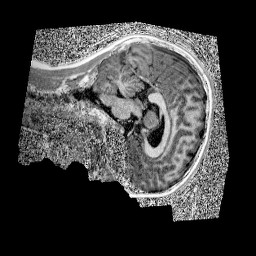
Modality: UNIT1
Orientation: sagittal
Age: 9
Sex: male
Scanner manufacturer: siemens
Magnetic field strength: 3 T
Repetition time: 4 s
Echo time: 0.00299 s